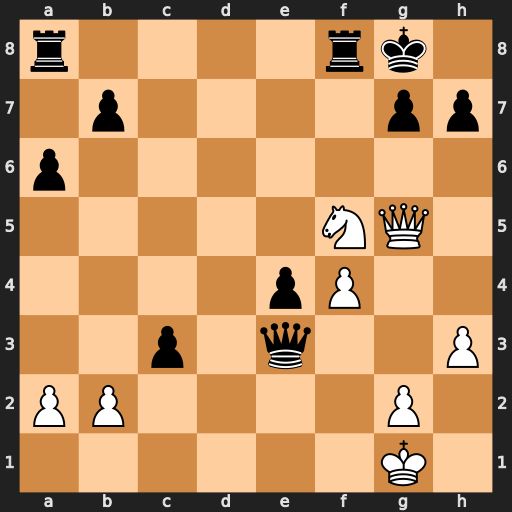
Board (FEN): r4rk1/1p4pp/p7/5NQ1/4pP2/2p1q2P/PP4P1/6K1
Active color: w
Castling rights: -
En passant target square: -
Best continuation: Nxe3 cxb2 Qd5+ Kh8 Qb3